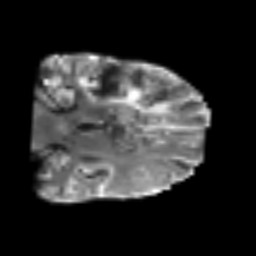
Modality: T2w
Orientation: coronal
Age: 60
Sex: male
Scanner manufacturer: siemens
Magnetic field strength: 3 T
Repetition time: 6.1 s
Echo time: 0.101 s